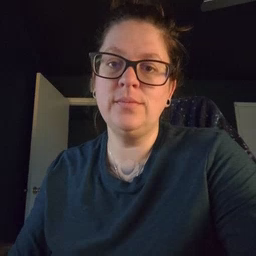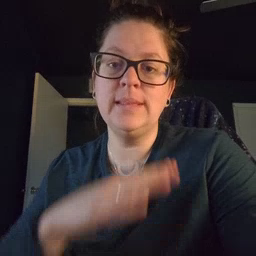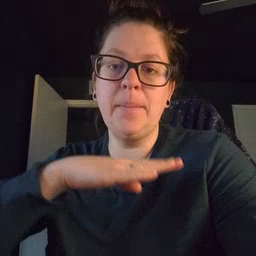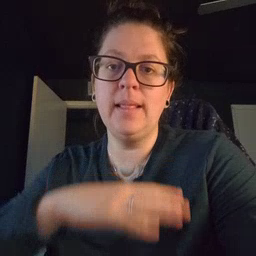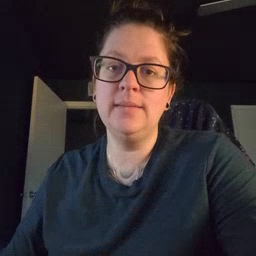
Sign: table